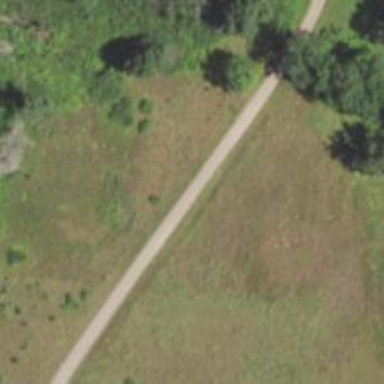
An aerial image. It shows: Unclassified road.